Question: I'm working with this html which works for a mouse click in the input field, properly displaying the datetimepicker "menu".
However I want to trigger the dropdown-menu when the input control gets focus via tab or programmatic focusing. How do you trigger the toggle with Bootstrap3?
'''
<div class="dropdown">
<a class="dropdown-toggle my-toggle-select" id="dLabel" role="button" data-toggle="dropdown" data-target="#" href="">
<div class="input-append">
<input type="text" toggle-on-focus class="input-large" data-ng-model="data.date"><span class="add-on"><i class="icon-calendar"></i></span>
</div>
</a>
<ul class="dropdown-menu" role="menu" aria-labelledby="dLabel">
<datetimepicker data-ng-model="data.date"
data-datetimepicker-config="{ dropdownSelector: '.my-toggle-select' }"></datetimepicker>
</ul>
</div>
'''
EDIT ======================
This isn't working:
'''
.directive('toggleOnFocus', function($log) {
return {
restrict: 'AC',
link: function(_scope, _element) {
var dataToggle = _element.closest(".dropdown-toggle").parent();
$log.debug("linking to ", _element);
_element.on('focus', function(evt) {
$log.debug("Event ", evt);
$log.debug("On element ", _element);
$log.debug("With toggle", dataToggle);
dataToggle.dropdown();
});
}
};
});
'''
Produces console output like this:

So you can see the focus happen multiple times, the event is logged, but the dropdown never displays.
The control I'm using can be found here:
<URL>
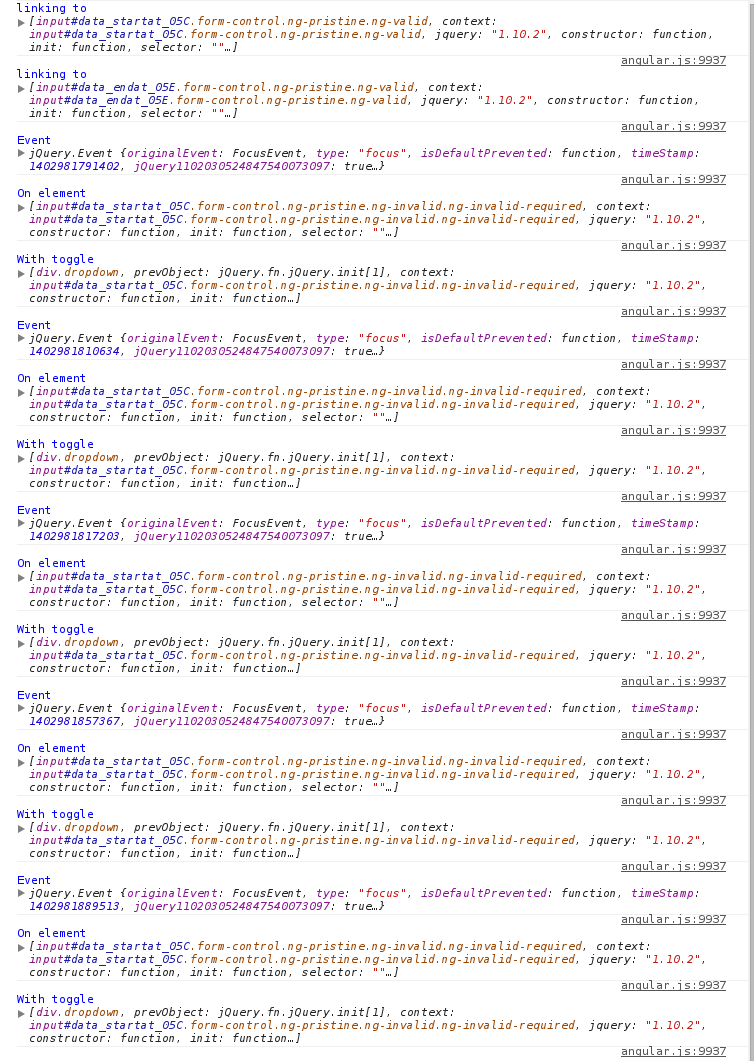
Answer: Simple mistake, failure to call 'dropdown()' with an argument of ''toggle'', and an extra '.parent()' in the code above.
'''
.directive('toggleOnFocus', function($log) {
return {
restrict: 'AC',
link: function(_scope, _element) {
var dataToggle = _element.closest(".dropdown-toggle");
_element.on('focus', function(evt) {
dataToggle.dropdown('toggle');
});
}
};
});
'''
Oh the wasted time on things that are just a little bit off!